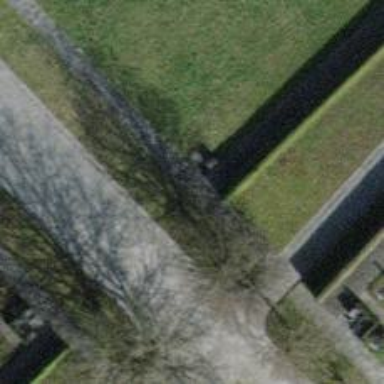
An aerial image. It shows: Footway with sett surface.